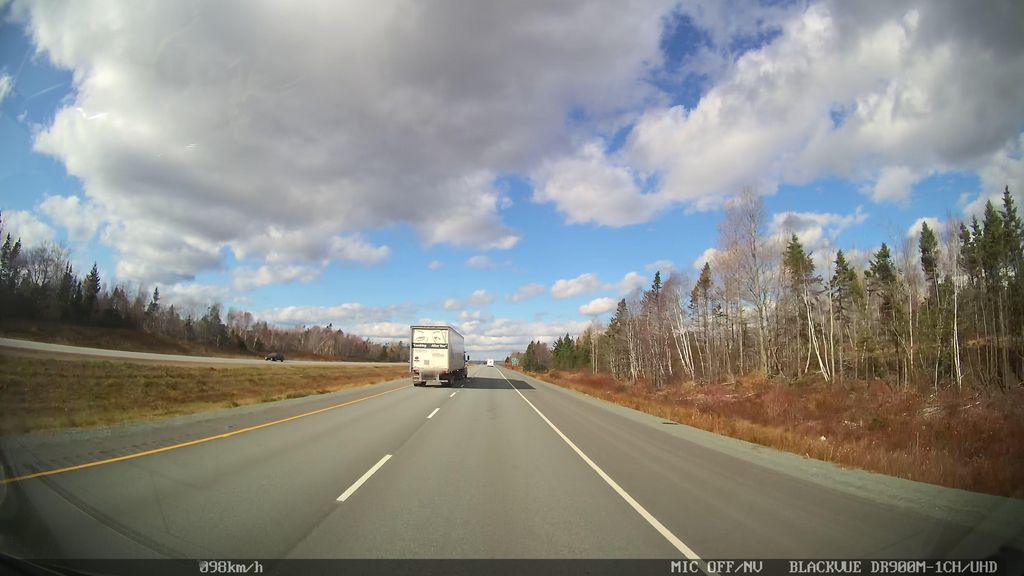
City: halifax